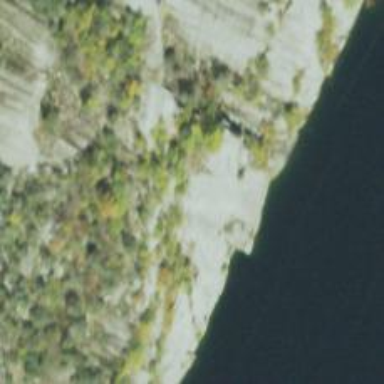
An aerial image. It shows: Crag suitable for climbing located at the edge of cliff.